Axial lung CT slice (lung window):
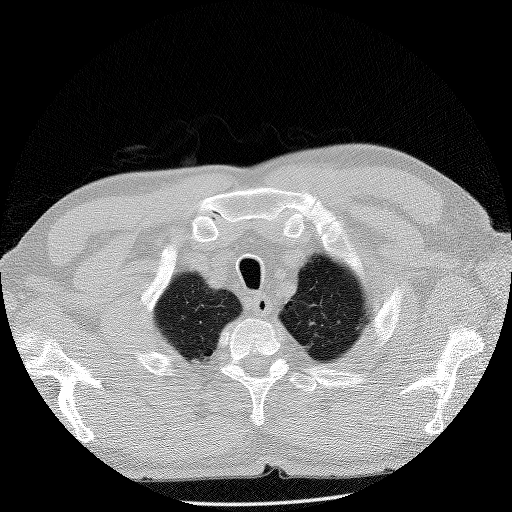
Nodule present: no